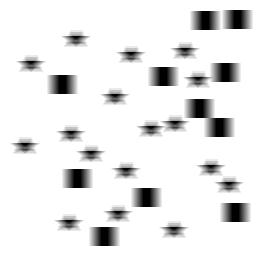
Squares: 11
Triangles: 0
Stars: 17
Total shapes: 28